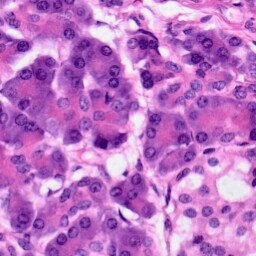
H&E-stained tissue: Pancreatic